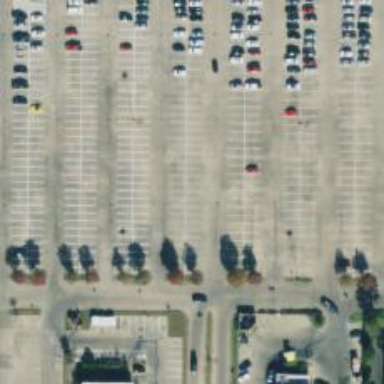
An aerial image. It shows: Parking space.